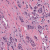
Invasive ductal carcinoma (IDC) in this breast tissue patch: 1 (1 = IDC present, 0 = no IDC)